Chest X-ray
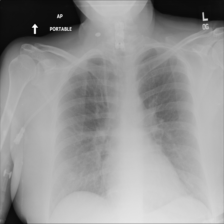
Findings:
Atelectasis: negative
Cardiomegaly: negative
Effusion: negative
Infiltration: negative
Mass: negative
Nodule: negative
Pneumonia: negative
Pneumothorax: negative
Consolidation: negative
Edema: negative
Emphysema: negative
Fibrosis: negative
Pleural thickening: negative
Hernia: negative